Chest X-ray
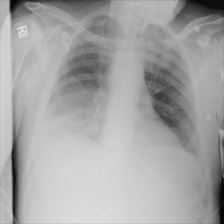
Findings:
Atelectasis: negative
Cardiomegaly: negative
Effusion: positive
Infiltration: positive
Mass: negative
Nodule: negative
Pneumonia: negative
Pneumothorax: negative
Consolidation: negative
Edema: negative
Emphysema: negative
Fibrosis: negative
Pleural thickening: negative
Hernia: negative